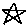
Label: star